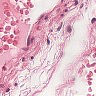
Metastatic tissue present: no